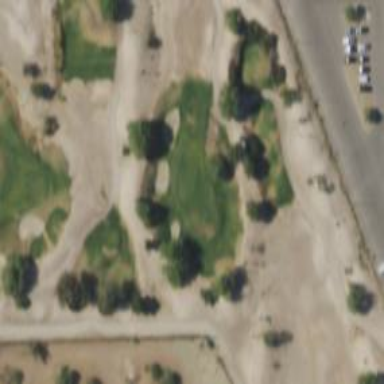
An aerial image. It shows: Rough area on grassy golf course.